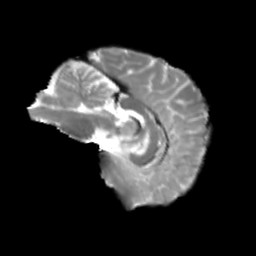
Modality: T2w
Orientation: sagittal
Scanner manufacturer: siemens
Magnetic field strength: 3 T
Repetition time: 4 s
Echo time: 0.0594 s